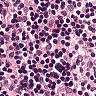
Metastatic tissue present: no